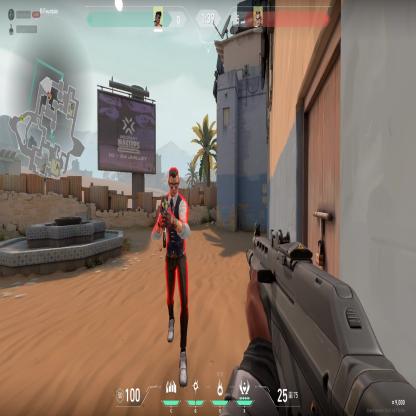
Label: enemy